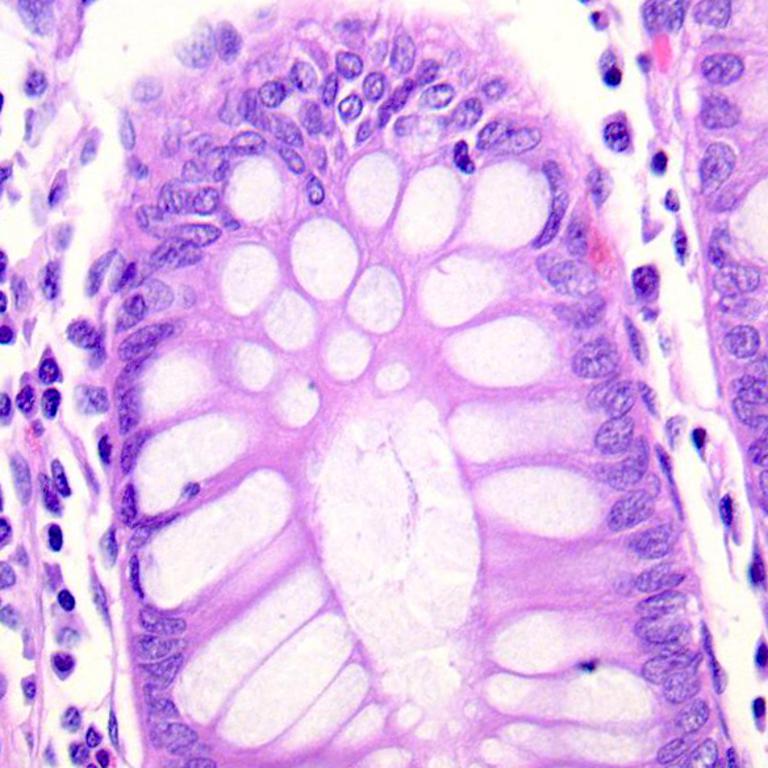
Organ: colon
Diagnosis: benign